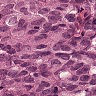
Metastatic tissue present: yes